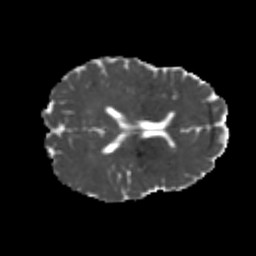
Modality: MD
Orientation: axial
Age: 24
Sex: female
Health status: healthy
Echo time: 0.074 s